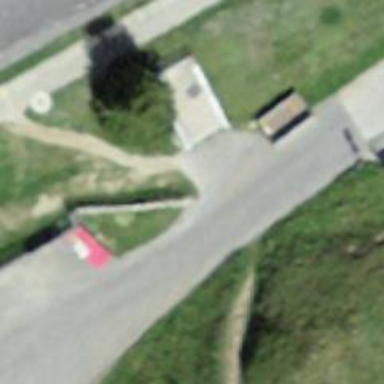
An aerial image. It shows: Footway with concrete surface.